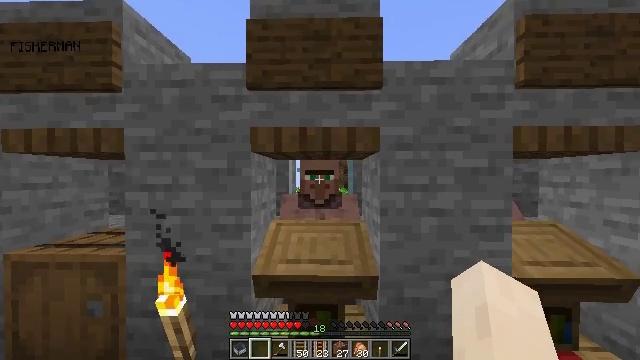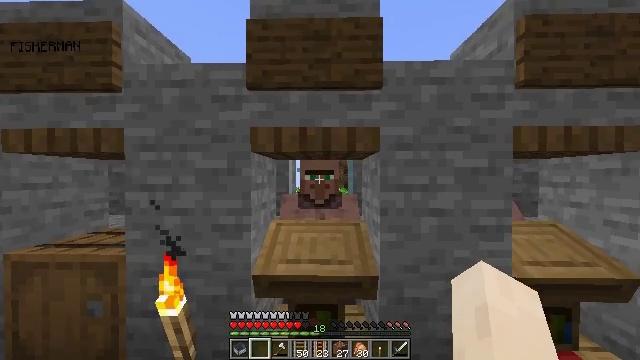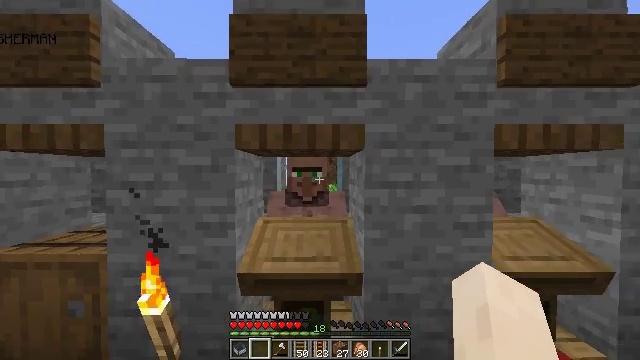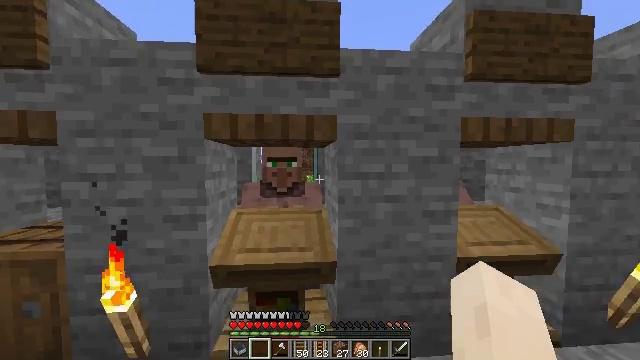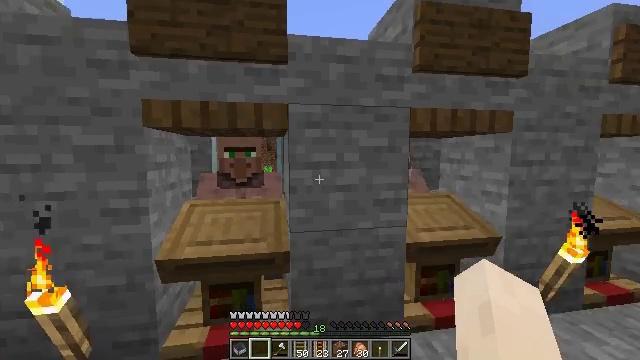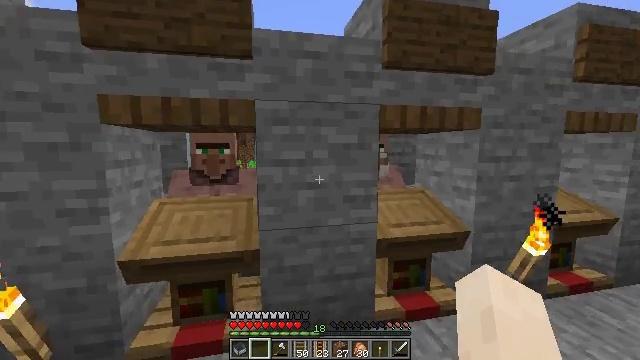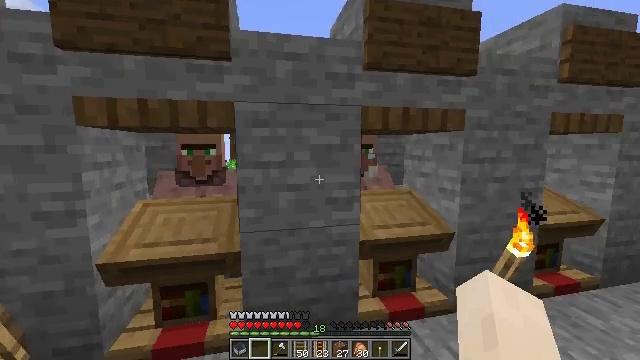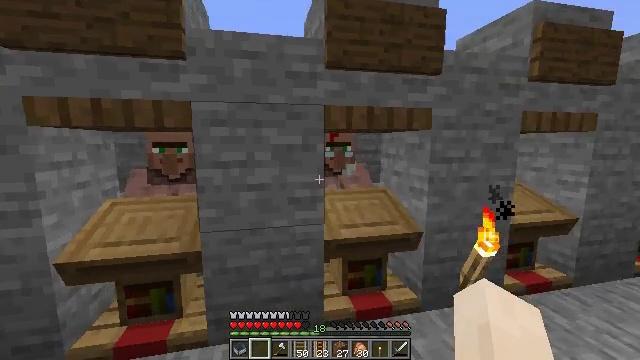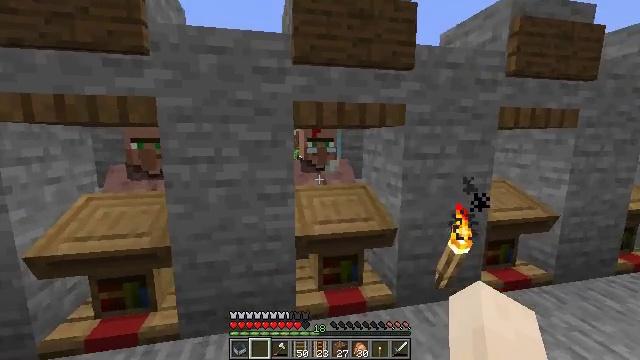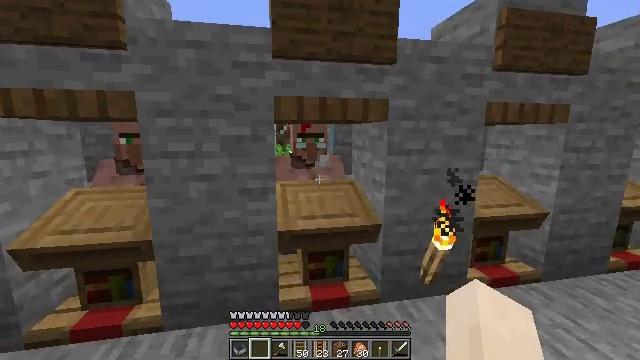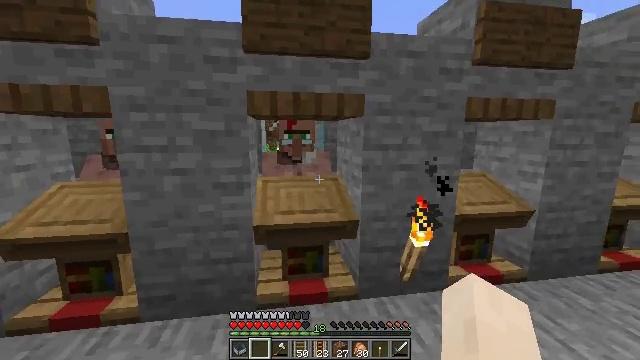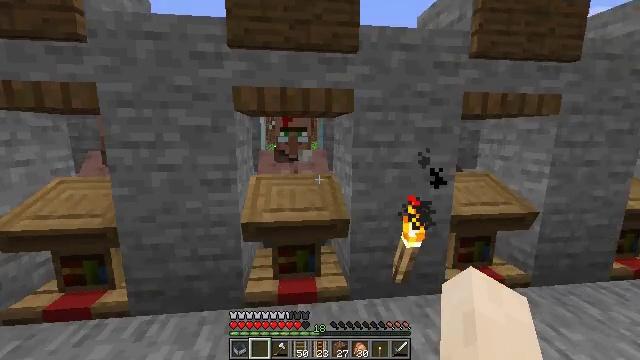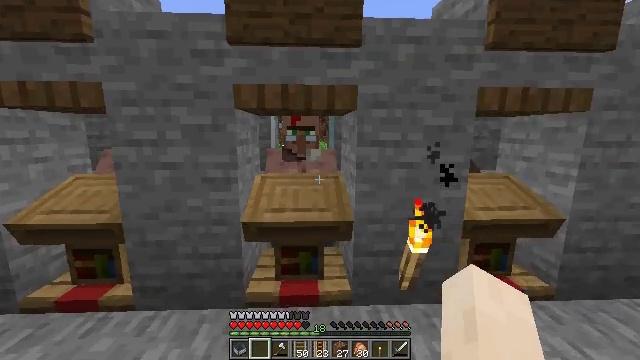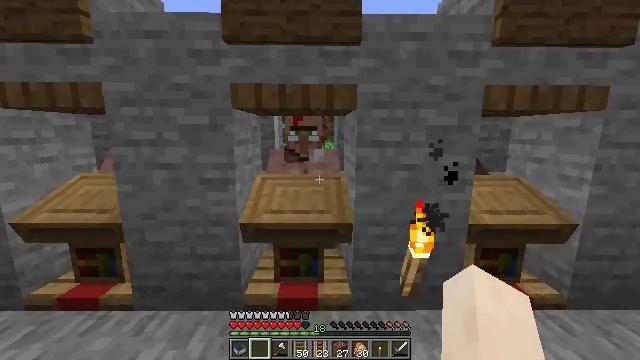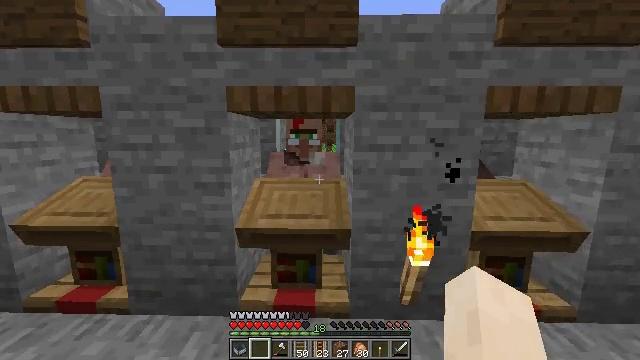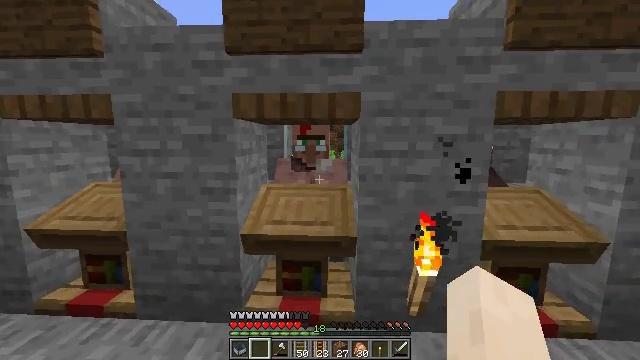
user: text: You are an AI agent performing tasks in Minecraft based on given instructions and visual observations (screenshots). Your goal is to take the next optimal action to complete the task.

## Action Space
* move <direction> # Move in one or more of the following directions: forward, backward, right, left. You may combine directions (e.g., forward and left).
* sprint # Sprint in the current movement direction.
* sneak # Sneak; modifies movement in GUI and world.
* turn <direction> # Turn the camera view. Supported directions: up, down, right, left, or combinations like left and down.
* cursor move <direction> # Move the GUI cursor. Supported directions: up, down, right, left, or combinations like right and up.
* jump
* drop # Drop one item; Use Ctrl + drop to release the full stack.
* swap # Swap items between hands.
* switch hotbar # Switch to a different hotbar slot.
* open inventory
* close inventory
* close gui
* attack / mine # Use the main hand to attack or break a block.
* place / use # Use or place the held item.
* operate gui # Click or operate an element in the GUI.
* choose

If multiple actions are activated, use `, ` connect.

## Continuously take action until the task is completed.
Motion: motion action
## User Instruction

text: Get the spruce wall sign into your inventory.
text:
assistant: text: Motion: no_op
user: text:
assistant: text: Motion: move right, turn right
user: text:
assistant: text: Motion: move right, turn right and down
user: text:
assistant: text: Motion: move right, turn right and down
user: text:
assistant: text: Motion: move right, turn right and down
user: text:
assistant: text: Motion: move right
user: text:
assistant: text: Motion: move right
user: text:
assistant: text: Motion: move right, turn down
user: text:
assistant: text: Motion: move right
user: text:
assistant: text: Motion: move right, turn left
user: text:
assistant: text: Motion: move forward and move right, turn left
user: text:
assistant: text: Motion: move forward and move right, turn left
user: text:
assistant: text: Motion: turn left
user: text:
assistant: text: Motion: turn left
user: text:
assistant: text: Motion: turn left and up
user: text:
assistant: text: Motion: turn left
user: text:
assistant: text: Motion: no_op
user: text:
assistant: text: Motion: no_op
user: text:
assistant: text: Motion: no_op
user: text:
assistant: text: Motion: no_op
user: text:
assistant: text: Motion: move forward
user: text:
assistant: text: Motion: move forward
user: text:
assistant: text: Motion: move forward
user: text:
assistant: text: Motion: move forward
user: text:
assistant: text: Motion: move forward
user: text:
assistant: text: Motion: move forward
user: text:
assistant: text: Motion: move forward
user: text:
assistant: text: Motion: use / place
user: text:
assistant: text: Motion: use / place
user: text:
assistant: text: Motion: use / place